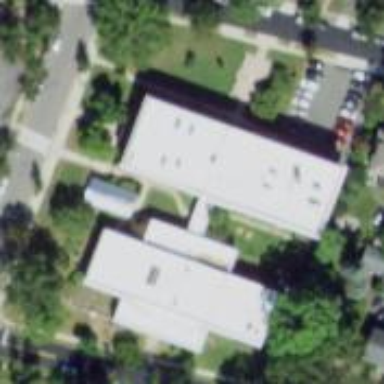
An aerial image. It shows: School.